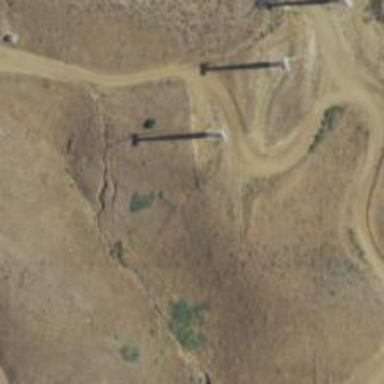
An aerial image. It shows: Wind power generator.